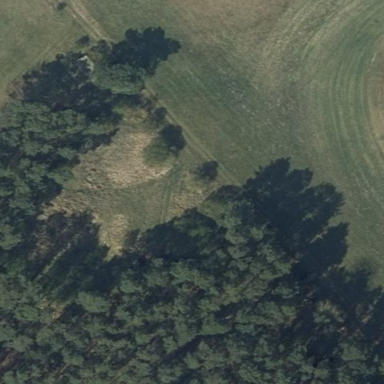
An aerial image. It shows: Area covered with grass.